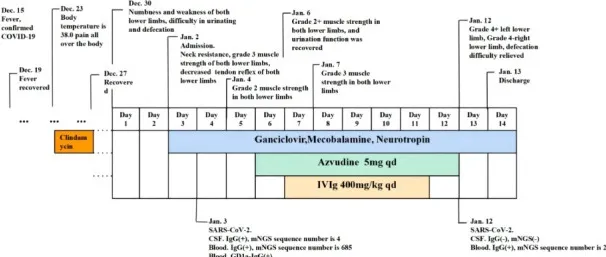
The timeslines of Case1-4. (C) The timeline of case 3.
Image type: chart (chart)